Interaction volume radius: 5 \u00c5
Interaction volume height: 30 \u00c5
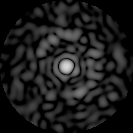
Disorder parameter: 0.8556